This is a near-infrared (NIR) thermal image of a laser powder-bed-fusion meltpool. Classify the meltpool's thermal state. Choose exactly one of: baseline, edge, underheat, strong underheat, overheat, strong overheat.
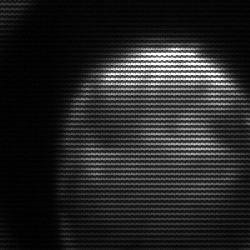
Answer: edge